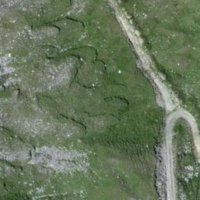
EUNIS habitat code: 26
Species observed at this site:
Arnica montana